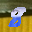
Label: 8